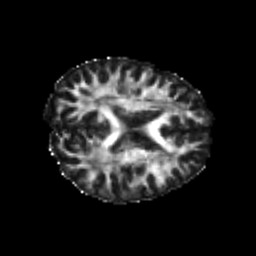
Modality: FA
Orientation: axial
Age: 23
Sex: male
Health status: healthy
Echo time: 0.074 s